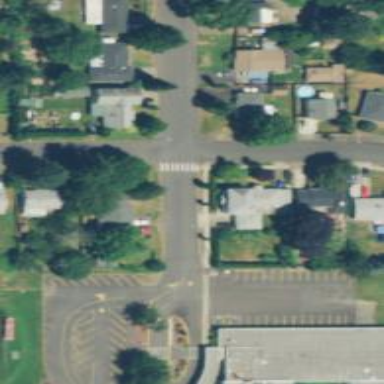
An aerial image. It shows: Residential road with sidewalk on the left.